Question: I am currently developing an application which will allow user to add on image. User can resize that sticker or can rotate that and move also. See image.

I have stickers, but
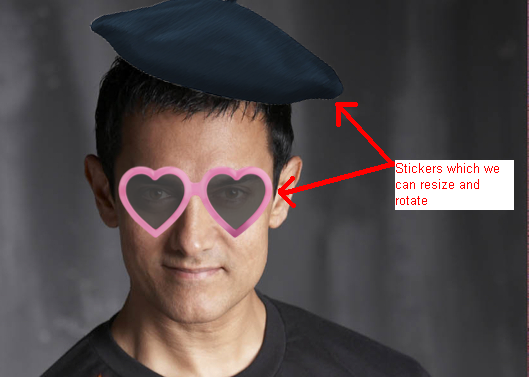
Answer: I found a good result at <URL>. Which handles 3 in 1 facility. On Multi-Touch, you can pan your image, you can scale your image and at the same time you can also rotate your image. And you can add number of stickers as you want.